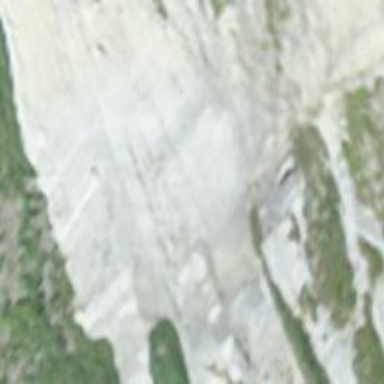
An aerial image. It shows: Natural cliff.